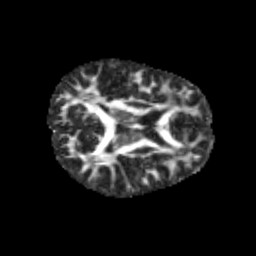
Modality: FA
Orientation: axial
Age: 10
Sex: male
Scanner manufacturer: siemens
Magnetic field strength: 3 T
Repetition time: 3.8 s
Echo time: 0.07 s